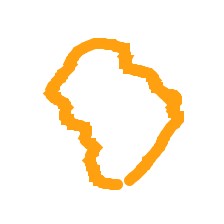
Shape: circle